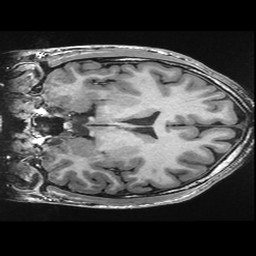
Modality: T1w
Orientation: coronal
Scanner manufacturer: ge
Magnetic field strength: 3 T
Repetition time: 0.007788 s
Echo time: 0.00302 s